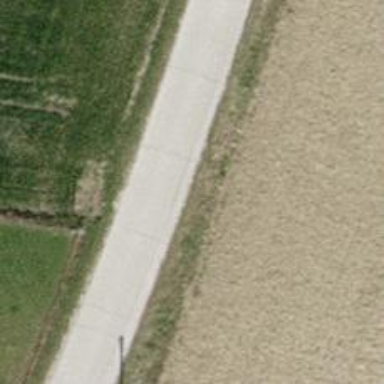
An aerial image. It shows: Unclassified road with concrete surface.